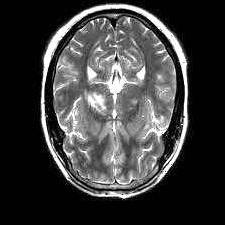
Label: notumor